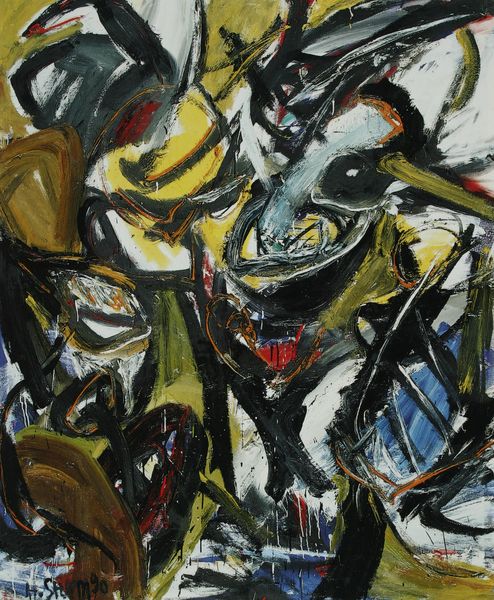
Künstler: Helmut Sturm
Institution: unbekannt
Schlagwörter: blau, weiß, gelb, grün, bunt, schwarz, rot, signatur, kreis, farbig, abstrakt, linien, sturm, spitz, striche, pinselstrich, gegenstandslos, schmiererei, helmut sturm